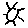
Label: sun